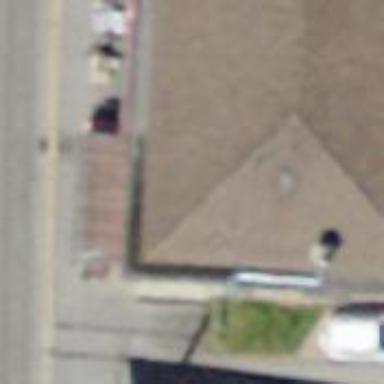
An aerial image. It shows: Cafe.